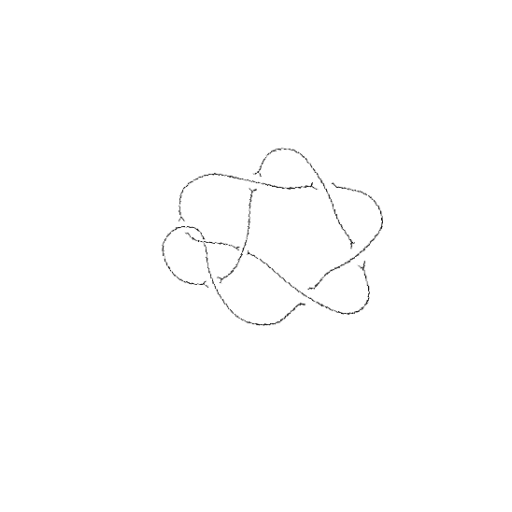
Crossing number: 8